Field crop: maize
Growth stage: 2
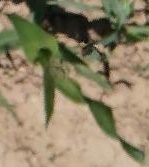
Species: maize